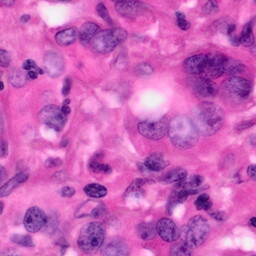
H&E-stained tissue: Pancreatic